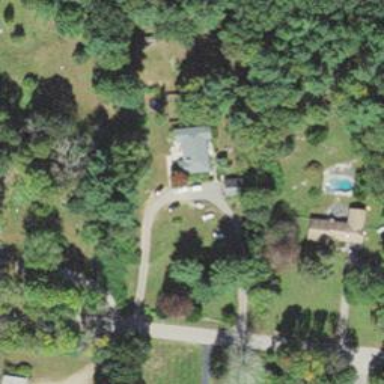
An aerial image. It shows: Residential driveway serving as service road.